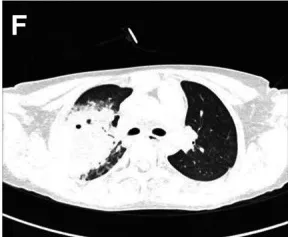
(E,F) are the CT of case 3.
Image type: radiology (ct)